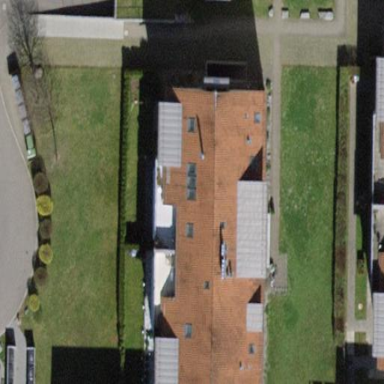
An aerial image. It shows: Pitched roof building.